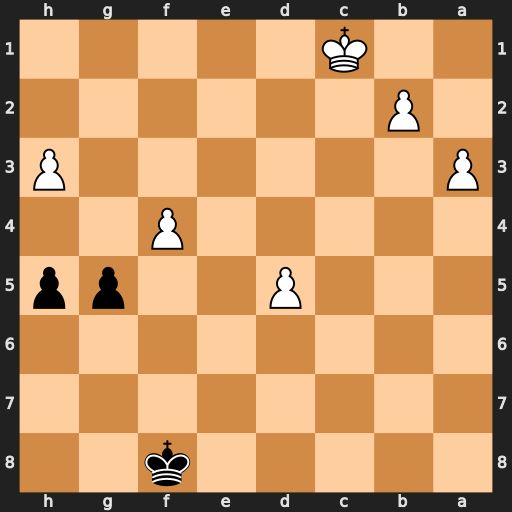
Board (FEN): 5k2/8/8/3P2pp/5P2/P6P/1P6/2K5
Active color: b
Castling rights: -
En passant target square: -
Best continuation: g4 hxg4 h4 Kd2 h3 Ke3 h2